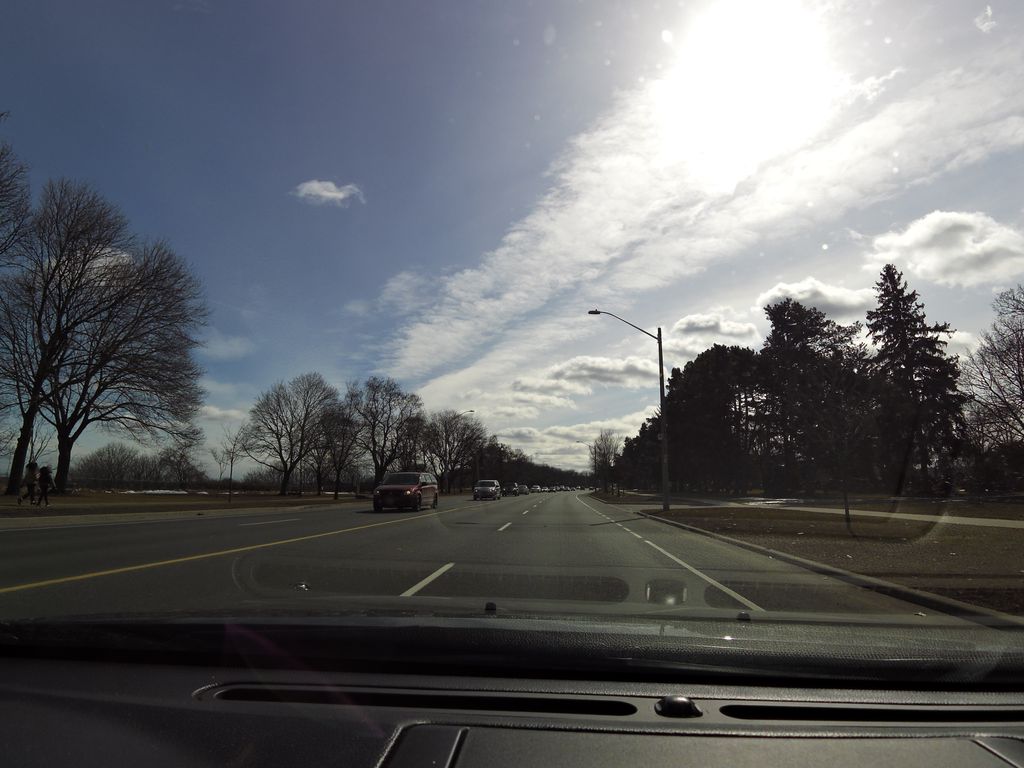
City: hamilton